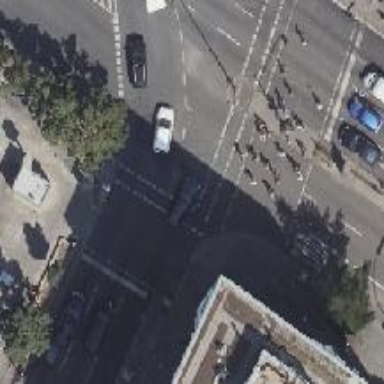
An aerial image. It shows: Crossing with traffic signals.